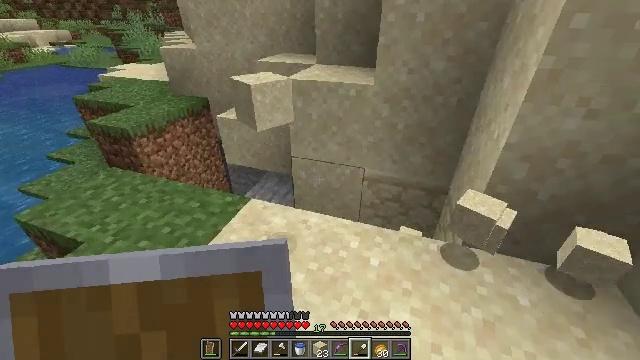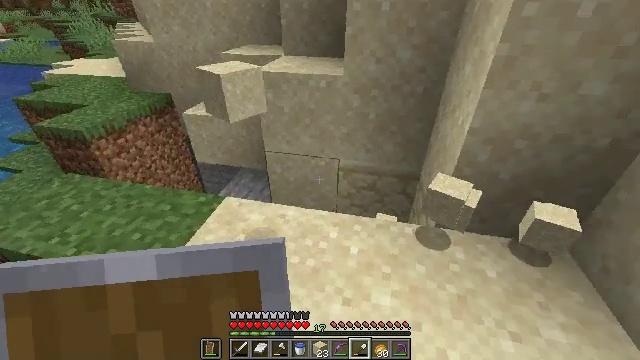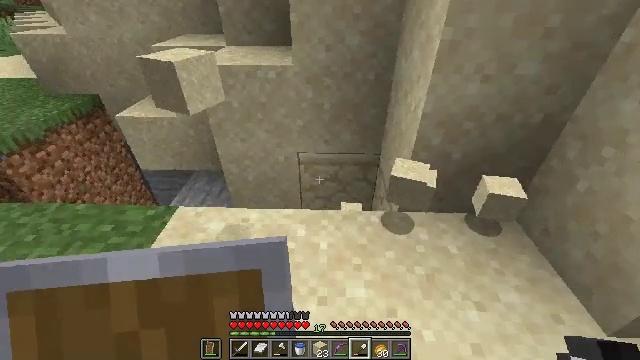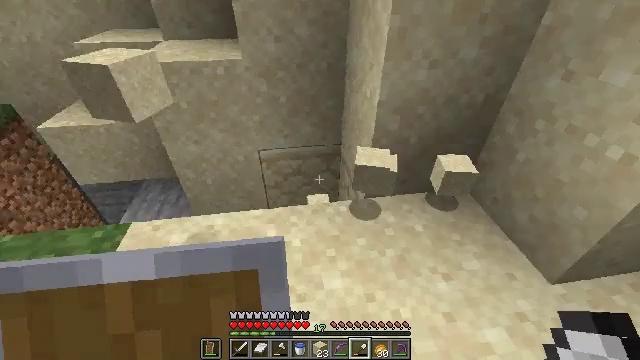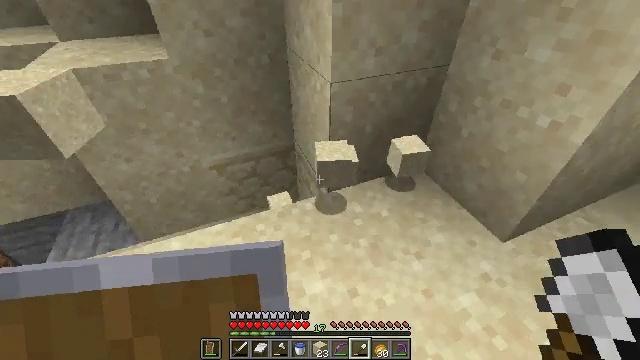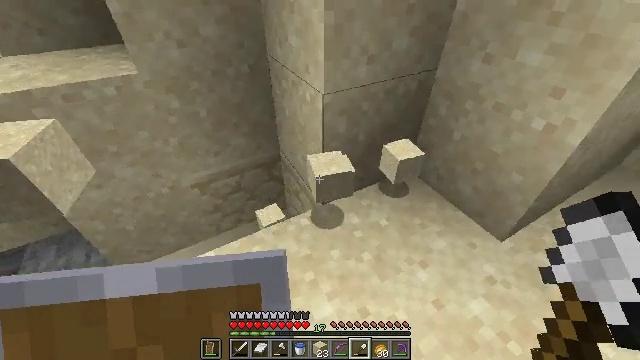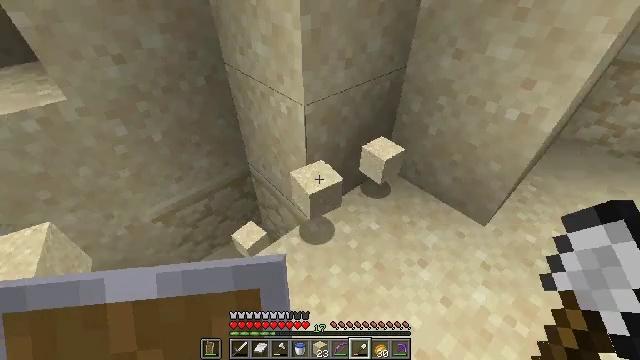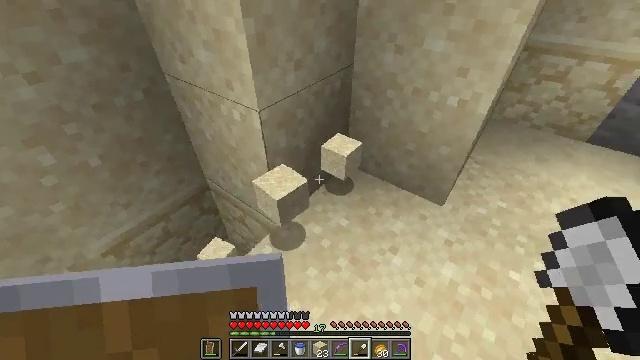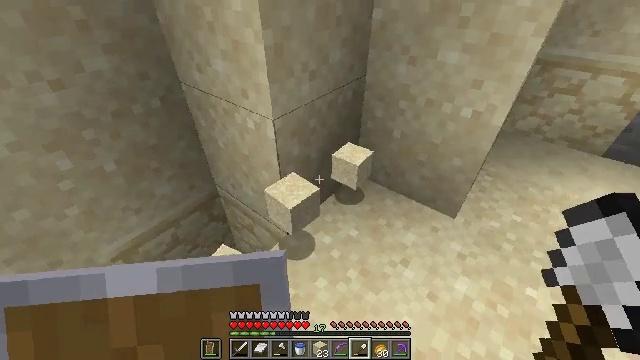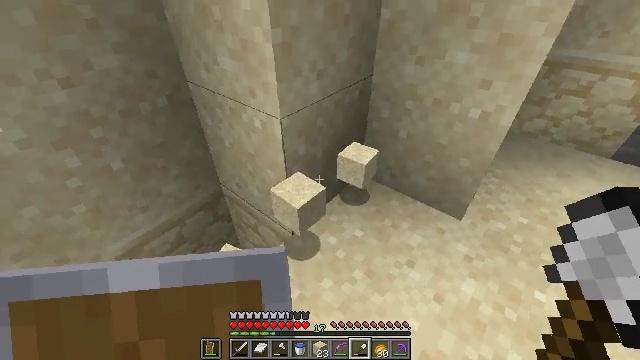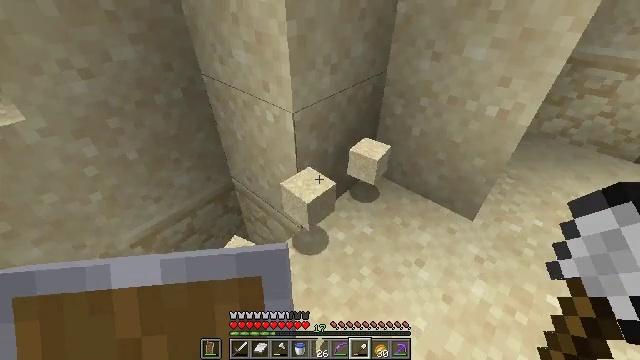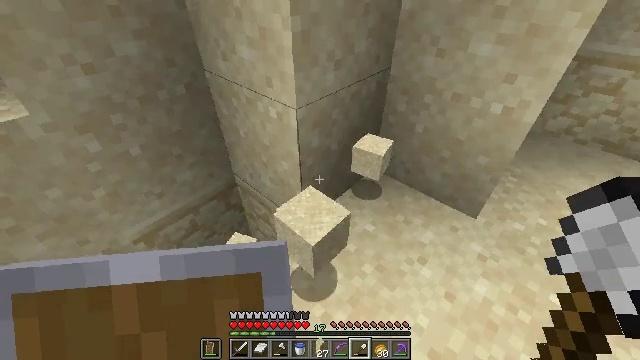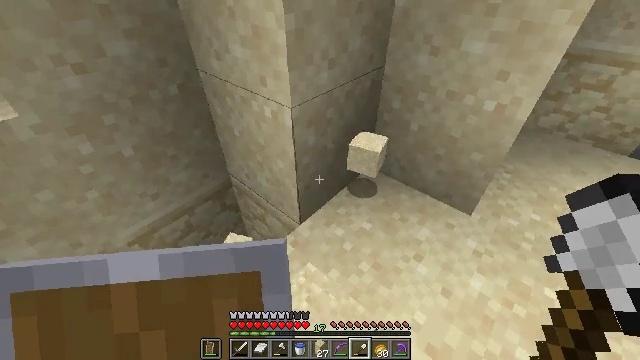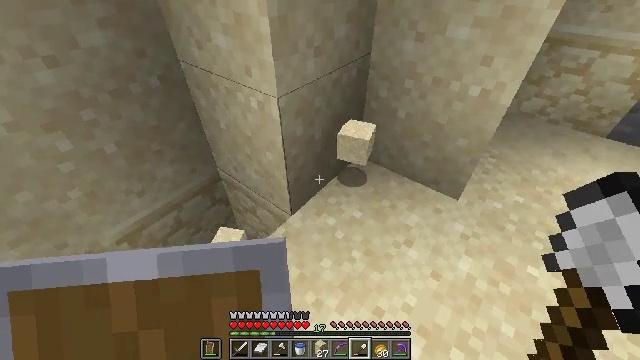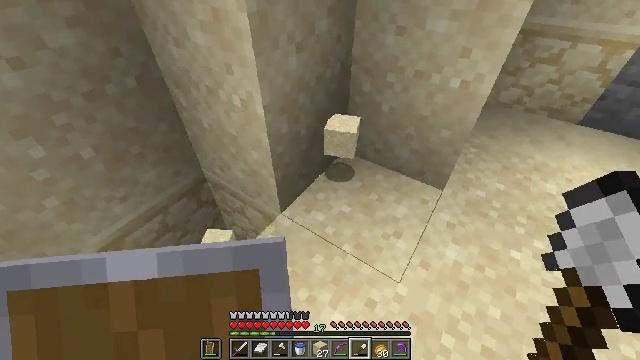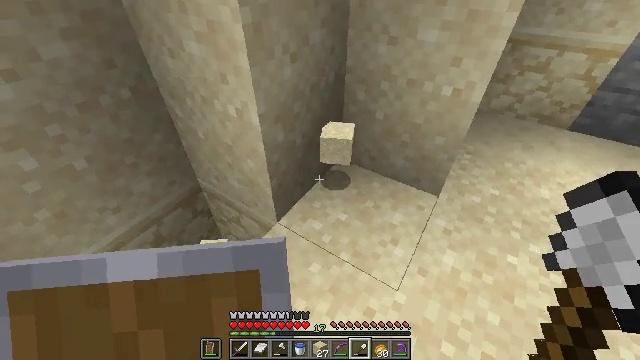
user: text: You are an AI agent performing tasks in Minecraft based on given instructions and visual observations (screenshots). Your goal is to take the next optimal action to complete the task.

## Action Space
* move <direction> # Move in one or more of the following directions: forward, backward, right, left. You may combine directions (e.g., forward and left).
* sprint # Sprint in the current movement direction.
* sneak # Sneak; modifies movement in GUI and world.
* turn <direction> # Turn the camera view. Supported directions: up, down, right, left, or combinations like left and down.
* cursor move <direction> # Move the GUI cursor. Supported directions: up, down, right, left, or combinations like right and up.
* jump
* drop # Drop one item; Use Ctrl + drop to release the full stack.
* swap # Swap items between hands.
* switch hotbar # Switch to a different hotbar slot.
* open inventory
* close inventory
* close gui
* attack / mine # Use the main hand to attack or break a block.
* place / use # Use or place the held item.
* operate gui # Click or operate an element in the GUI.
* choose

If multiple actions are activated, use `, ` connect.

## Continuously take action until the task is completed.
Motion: motion action
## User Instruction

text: Break the sand block.
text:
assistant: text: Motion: turn right and down
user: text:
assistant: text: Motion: move forward, turn right and down
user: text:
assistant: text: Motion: move forward and move left, turn right and down
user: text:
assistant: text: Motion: move forward and move left, turn right and down
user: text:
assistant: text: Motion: move forward and move left, turn right
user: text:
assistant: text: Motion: turn right
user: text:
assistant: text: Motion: turn right
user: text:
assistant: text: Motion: turn left and up
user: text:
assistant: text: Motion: no_op
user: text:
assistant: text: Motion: turn left
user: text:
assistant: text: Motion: no_op
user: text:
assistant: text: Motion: turn right
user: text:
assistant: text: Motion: turn right and down
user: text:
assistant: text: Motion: turn right
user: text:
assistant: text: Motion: turn right and up
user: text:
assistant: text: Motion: no_op
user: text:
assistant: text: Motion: no_op
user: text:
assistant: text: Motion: no_op
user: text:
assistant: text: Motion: move left
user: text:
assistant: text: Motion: move left
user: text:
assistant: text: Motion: move left, turn left and down
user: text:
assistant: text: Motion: move left, turn left and down
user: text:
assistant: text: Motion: turn down
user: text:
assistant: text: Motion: turn down
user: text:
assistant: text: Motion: turn down
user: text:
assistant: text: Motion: turn right and down
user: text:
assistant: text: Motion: turn down
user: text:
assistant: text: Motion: turn down
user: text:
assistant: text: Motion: no_op
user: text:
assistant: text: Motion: no_op